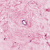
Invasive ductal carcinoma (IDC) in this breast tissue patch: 0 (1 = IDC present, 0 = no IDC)